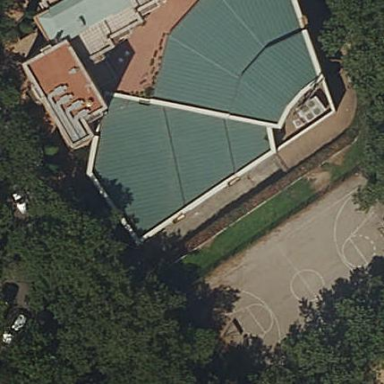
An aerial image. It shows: Basketball court in the leisure land pitch.